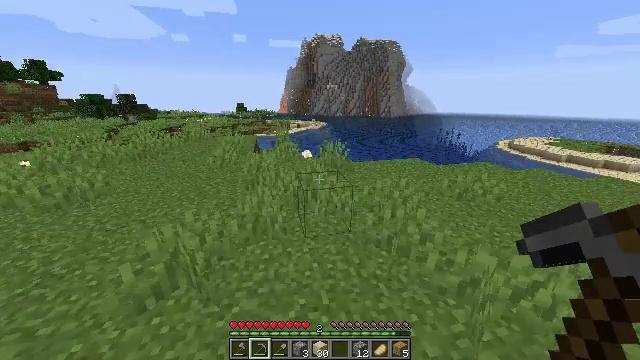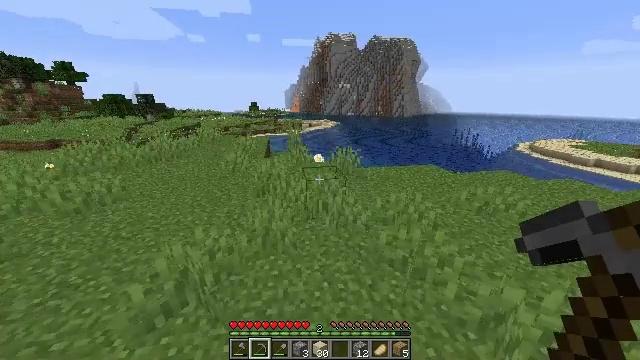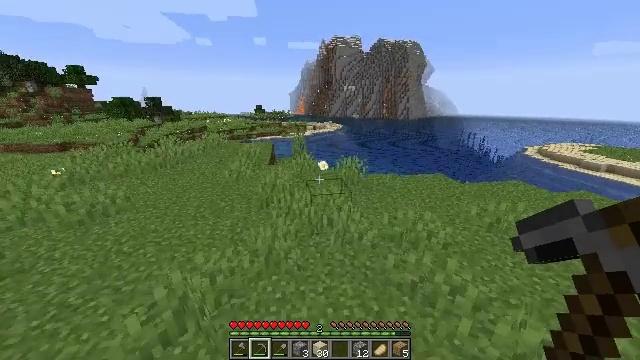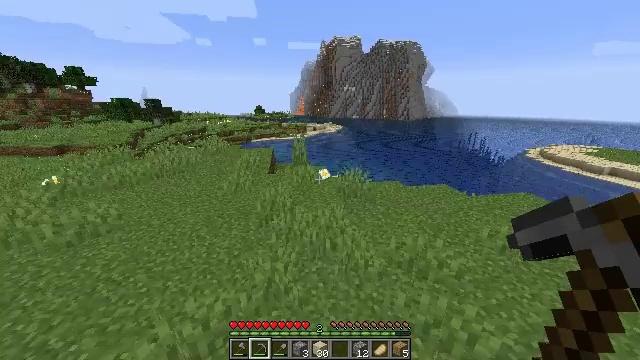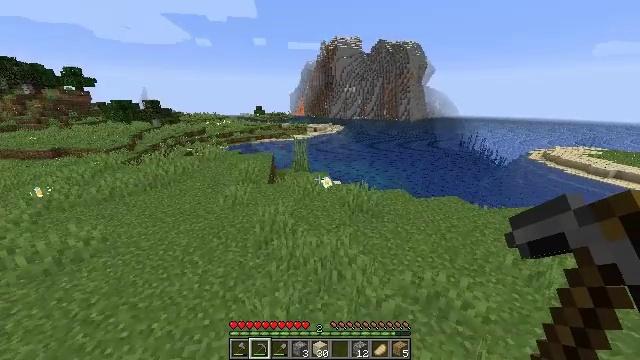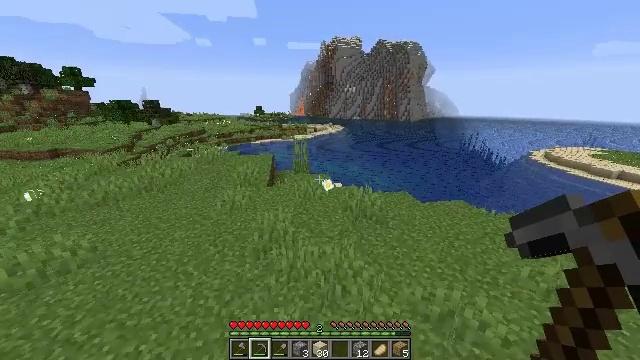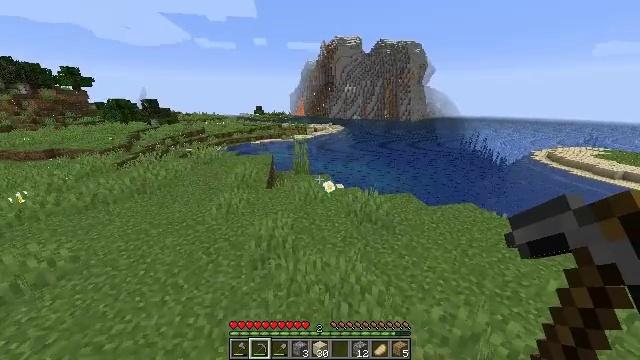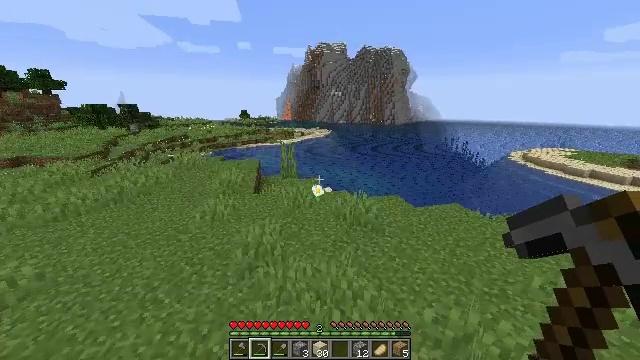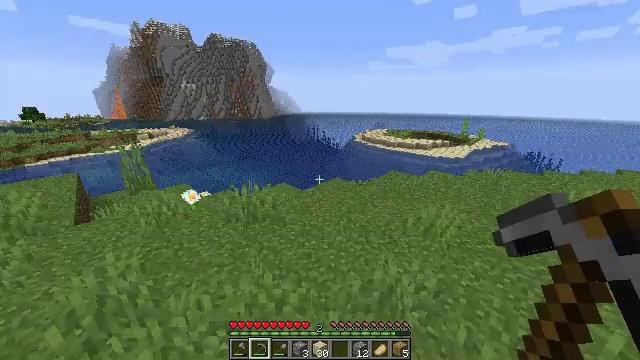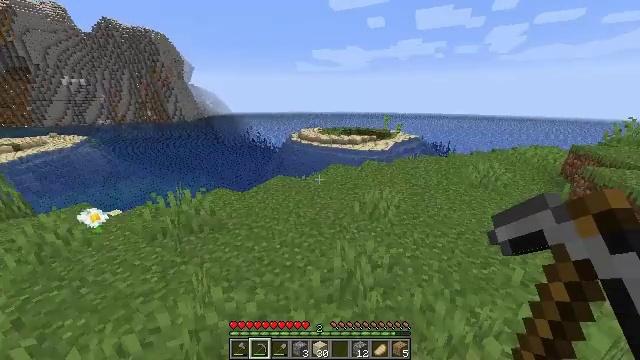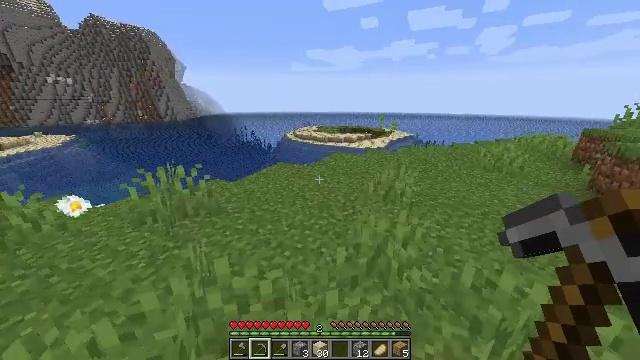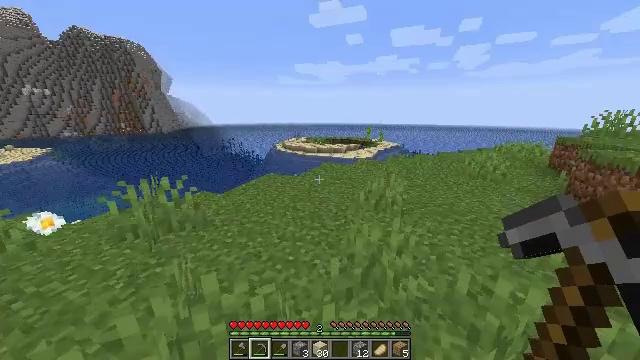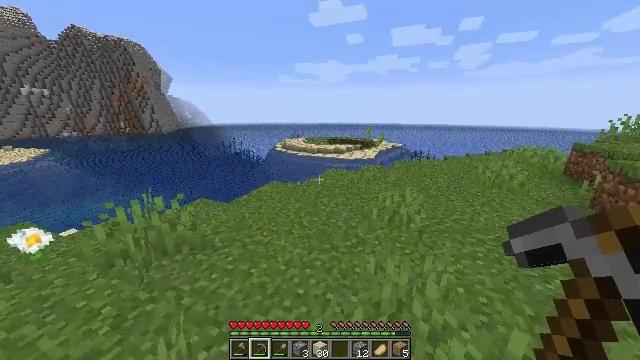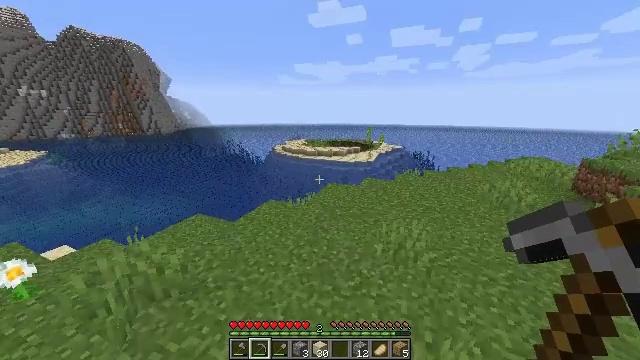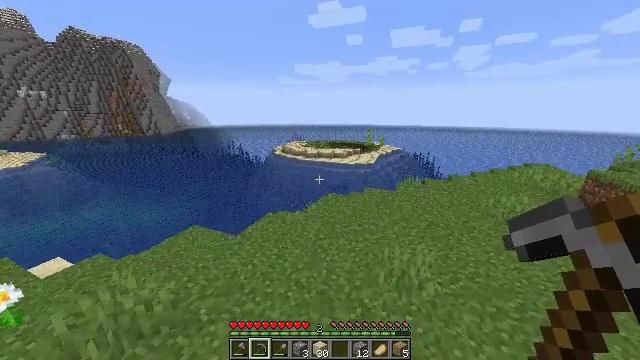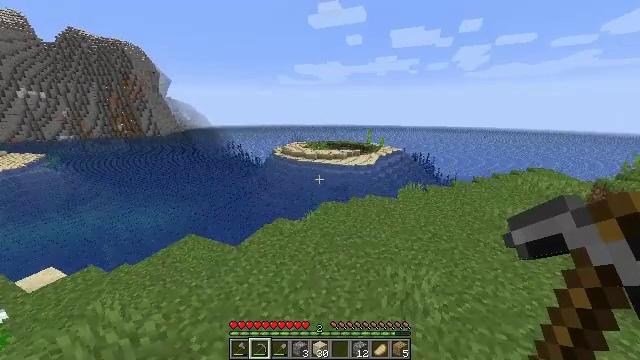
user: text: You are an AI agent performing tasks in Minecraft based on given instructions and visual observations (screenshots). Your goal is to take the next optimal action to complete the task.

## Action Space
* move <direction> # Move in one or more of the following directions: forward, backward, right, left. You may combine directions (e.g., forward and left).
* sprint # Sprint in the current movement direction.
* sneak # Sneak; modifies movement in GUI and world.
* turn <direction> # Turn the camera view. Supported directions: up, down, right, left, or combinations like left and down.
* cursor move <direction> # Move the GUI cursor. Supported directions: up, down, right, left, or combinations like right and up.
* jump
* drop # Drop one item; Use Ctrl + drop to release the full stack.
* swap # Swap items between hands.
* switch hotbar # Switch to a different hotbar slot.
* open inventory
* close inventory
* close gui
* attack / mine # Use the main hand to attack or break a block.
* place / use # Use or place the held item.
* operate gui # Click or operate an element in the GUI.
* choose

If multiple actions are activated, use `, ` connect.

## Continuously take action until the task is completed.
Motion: motion action
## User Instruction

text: Gather sugar cane for crafting.
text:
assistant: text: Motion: move forward and move left, sprint, turn left, jump
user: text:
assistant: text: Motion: move forward and move left, sprint, turn left, jump
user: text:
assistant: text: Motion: move forward and move left, sprint, jump
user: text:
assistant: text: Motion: move forward, sprint, jump
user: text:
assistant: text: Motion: move forward, sprint, jump
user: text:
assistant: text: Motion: move forward, sprint, jump
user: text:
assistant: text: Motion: move forward, sprint, turn right and up, jump
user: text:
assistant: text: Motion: move forward, sprint, turn right and down, jump
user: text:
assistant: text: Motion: move forward and move right, sprint, turn right, jump
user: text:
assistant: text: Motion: move forward and move right, sprint, turn right, jump
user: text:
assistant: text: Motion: move forward and move right, sprint, turn right and up, jump
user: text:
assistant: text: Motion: move forward and move right, sprint, jump
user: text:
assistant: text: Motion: move forward and move right, sprint, jump
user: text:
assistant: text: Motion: move forward and move right, sprint, jump
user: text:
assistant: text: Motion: move forward, sprint, jump
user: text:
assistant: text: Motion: move forward, sprint, jump
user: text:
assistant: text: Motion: move forward, sprint, jump
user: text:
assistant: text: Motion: move forward, sprint, jump
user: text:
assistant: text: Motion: move forward, sprint, jump
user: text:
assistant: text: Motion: move forward, sprint, jump
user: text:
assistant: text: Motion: move forward, sprint, jump
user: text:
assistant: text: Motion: move forward, sprint, jump
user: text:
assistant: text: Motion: move forward, sprint, jump
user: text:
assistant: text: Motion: move forward, sprint, jump
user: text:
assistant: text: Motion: move forward, sprint, jump
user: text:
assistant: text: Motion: move forward, sprint, turn right and down, jump
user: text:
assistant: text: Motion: move forward, sprint, turn right and down, jump
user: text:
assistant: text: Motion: move forward, sprint, turn right and down, jump
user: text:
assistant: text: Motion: move forward and move right, sprint, turn down, jump
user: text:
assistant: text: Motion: move forward and move right, sprint, turn right and down, jump